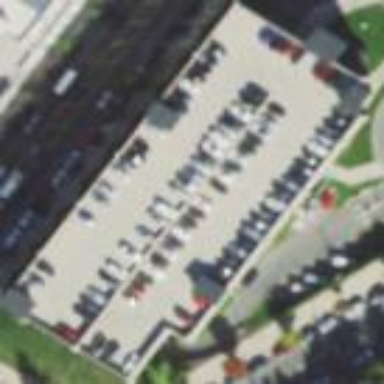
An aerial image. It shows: Multi-storey parking building.